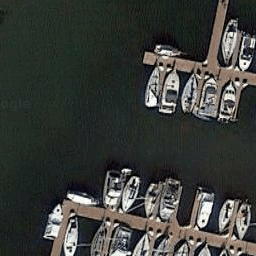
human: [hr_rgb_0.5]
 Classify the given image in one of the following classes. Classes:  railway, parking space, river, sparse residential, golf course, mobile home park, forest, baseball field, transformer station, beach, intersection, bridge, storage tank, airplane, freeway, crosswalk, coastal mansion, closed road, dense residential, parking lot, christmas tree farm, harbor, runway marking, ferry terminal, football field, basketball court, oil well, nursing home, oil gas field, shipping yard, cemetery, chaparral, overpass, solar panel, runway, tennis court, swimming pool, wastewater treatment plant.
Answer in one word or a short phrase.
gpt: harbor